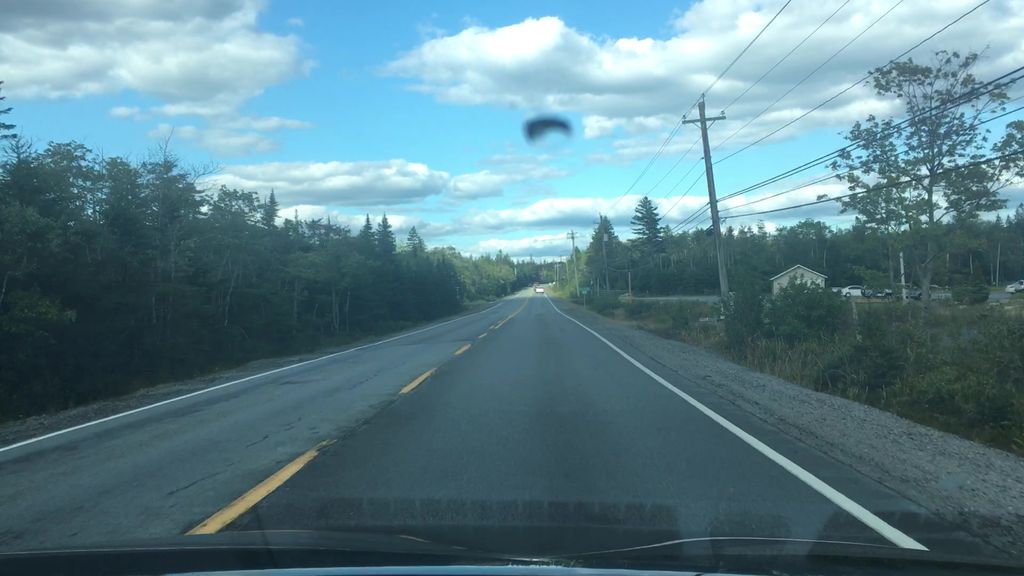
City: halifax